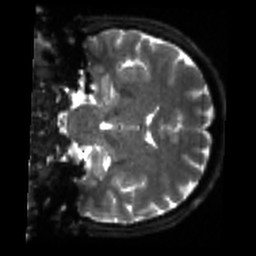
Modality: sbref
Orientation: coronal
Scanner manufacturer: siemens
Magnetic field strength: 3 T
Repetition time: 4 s
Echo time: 0.0594 s